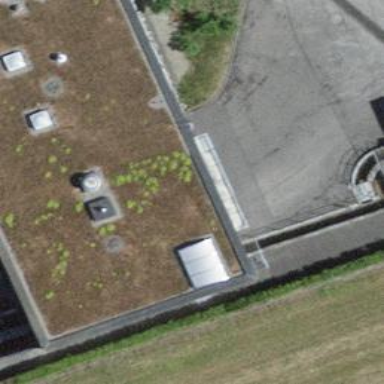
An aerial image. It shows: Tunnel passing through drain carrying wastewater.